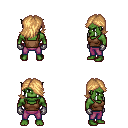
a pixel art fantasy rpg character, male body template, orc, green skin, brown pirate shirt, magenta pants, light blonde swoop hairstyle, metal gloves, four views (front, back, left, right), 2x2 character sprite sheet, small pixel art, hard edges, no anti-aliasing